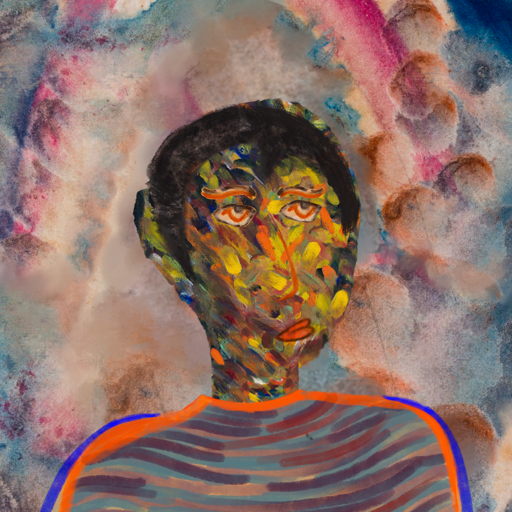
Background: Rupkatha, Head And Neck Side: An_Impression, Face Side: Experience, Bust: Experience, Hair Side: Roy_Bahadur, Head Accessory: Blank, Second Necklace: Blank, Necklace: Blank, Baby: Blank